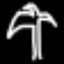
Label: palm tree